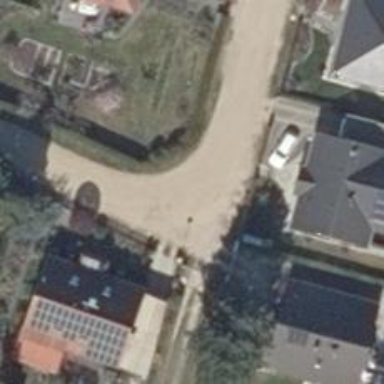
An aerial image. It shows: Driveway leading to service road.